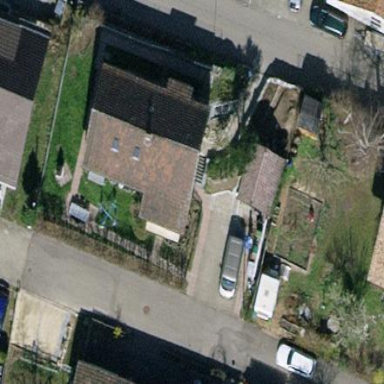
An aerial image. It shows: Detached building.